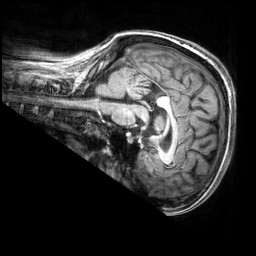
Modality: T1w
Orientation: sagittal
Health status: healthy
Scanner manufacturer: siemens
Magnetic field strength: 3 T
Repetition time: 2.53 s
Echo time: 0.00332 s